Question: On R2013a and Win 7 64bit and i5 3rd gen cpu, the following starts a pool of 4 workers:
'''
matlabpool 4
'''
which you can see in the task manager among the processes:

Now, I know how to start MATLAB in <URL>, and I adopted this approach thinking that the workers would the same priority, but they get by default.
Do you know how to start a matlabpool in priority?
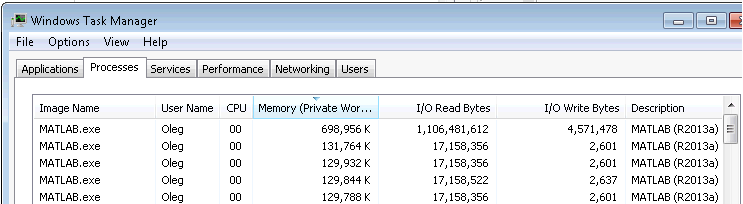
Answer: You could combine @natan's suggestion in the comment to use <URL> for more about how to use 'poolStartup.m'.